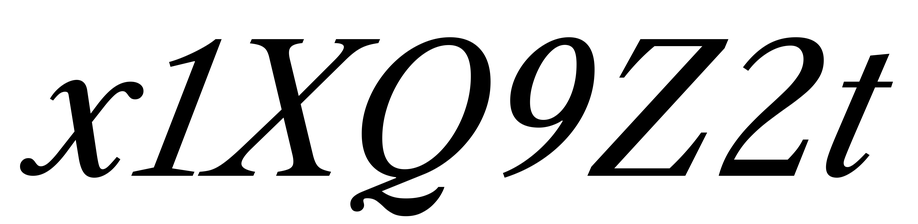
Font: LibreCaslonText-Italic_Italic